Interaction volume radius: 5 \u00c5
Interaction volume height: 15 \u00c5
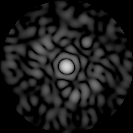
Disorder parameter: 0.8616